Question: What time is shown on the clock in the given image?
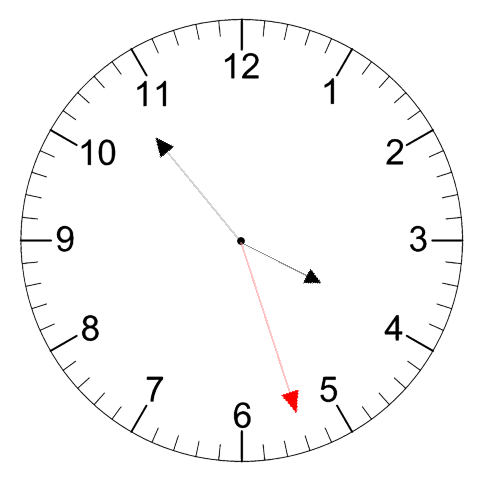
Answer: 03:53:27